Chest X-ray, PA view. Patient: 68 years old, sex M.
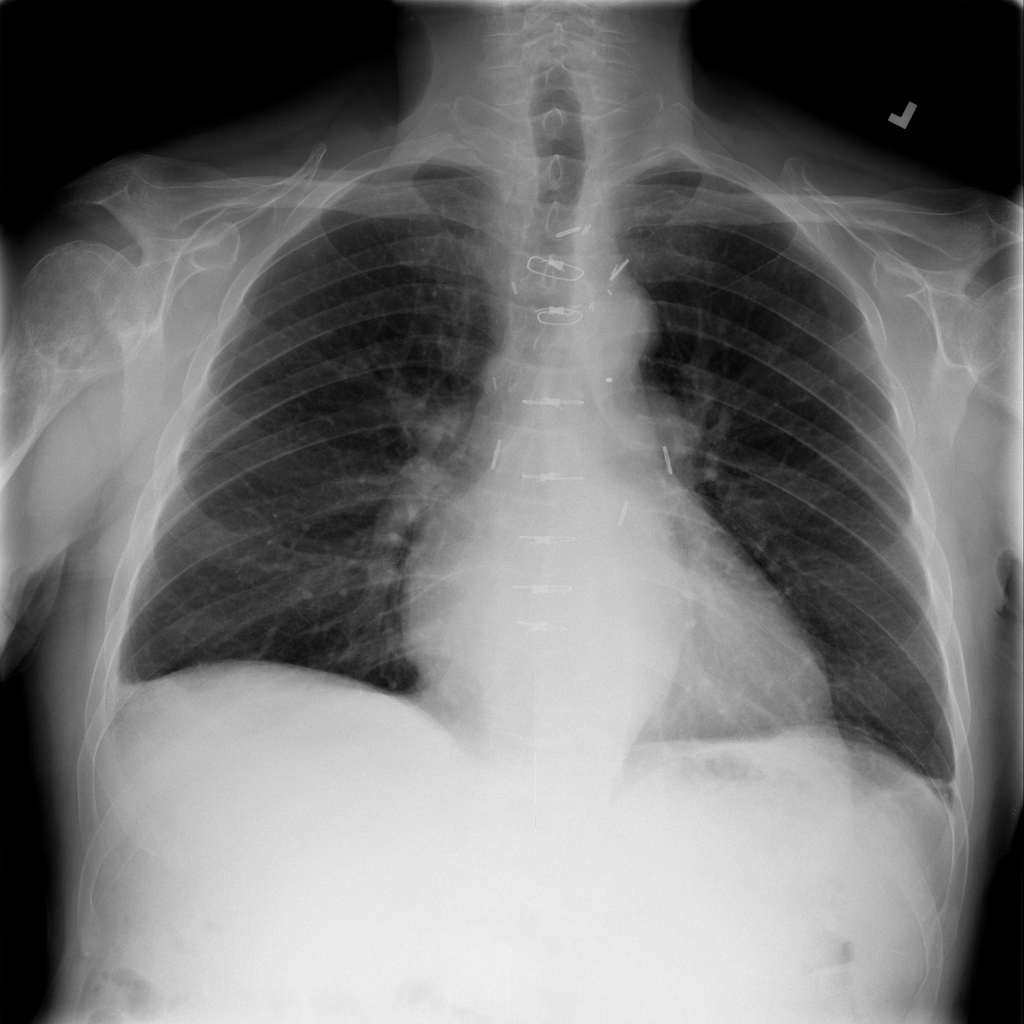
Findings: Pleural_Thickening